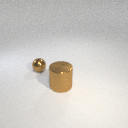
small brown metal sphere behind large brown metal cylinder